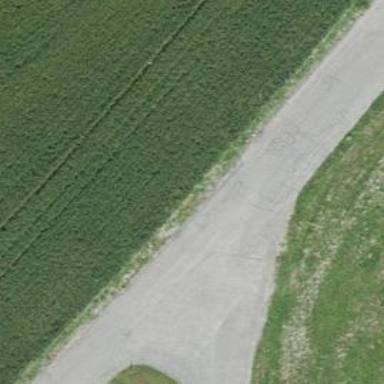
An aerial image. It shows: Unclassified road with asphalt surface.